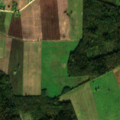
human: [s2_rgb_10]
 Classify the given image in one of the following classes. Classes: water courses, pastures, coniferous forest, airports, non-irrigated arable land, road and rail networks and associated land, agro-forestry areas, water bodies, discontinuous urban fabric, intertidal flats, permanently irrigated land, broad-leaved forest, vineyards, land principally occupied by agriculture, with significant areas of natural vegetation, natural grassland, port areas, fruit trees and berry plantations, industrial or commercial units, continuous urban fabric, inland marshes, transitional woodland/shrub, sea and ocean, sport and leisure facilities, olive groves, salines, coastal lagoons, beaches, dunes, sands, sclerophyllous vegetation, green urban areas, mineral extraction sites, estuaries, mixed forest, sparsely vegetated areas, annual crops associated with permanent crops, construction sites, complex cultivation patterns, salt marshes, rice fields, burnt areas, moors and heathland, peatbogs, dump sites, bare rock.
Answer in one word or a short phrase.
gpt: non-irrigated arable land, pastures, broad-leaved forest, mixed forest, transitional woodland/shrub